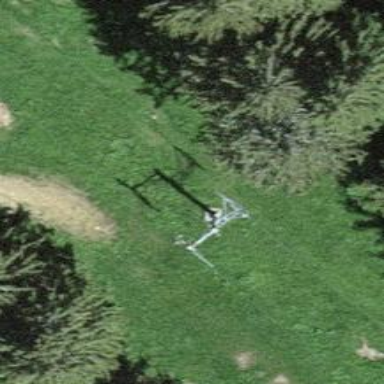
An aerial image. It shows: Pylon for aerialway.